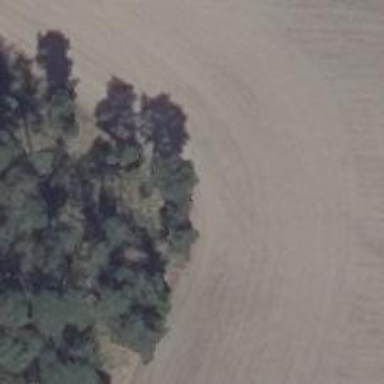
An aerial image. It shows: Hunting stand.